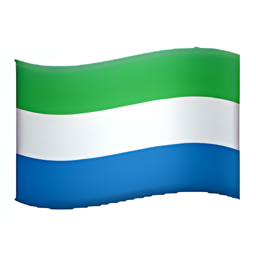
Name: flag for sierra leone
Emoji: 🇱🇸
Group: Flags
Sub-group: country-flag